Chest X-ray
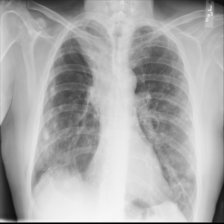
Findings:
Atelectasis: negative
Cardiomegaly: negative
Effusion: negative
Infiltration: positive
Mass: positive
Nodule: negative
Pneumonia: negative
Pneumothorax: negative
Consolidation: negative
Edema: negative
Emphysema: negative
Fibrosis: negative
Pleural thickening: negative
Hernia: negative